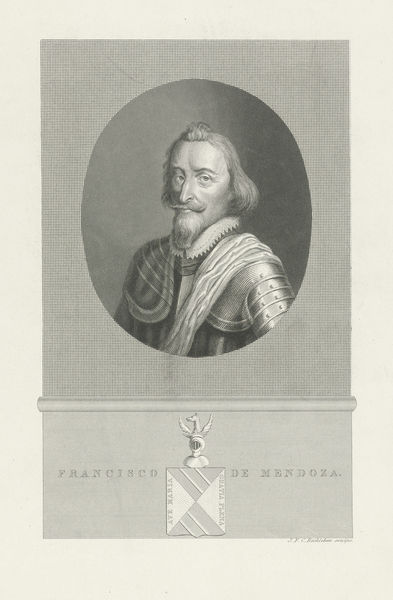
Titel: Portret van Francisco Hurtado de Mendoza
Künstler: Jan Frederik Christiaan Reckleben
Standort: Amsterdam
Institution: Rijksmuseum
Schlagwörter: white, black, collar, face, france, gray, hair, lace, nose, painting, portrait, robe, print, silver, man, head, armor, armour, eyes, helmet, knight, metal, sash, spain, spanish, drawing, black and white, frame, oval, brow, chin, mouth, scarf, beard, french, mann, cheeks, art, engraving, coat of arms, crest, circle, shield, book, lips, shoulders, stripes, eyebrows, page, goatee, latin, zeichnung, adler, wappen, potrait, mustache, wappentier, banner, skizze, ruff, malerei, general, emblem, receding hairline, author, ritter, bear, francisco, hispanic, solider, turned, mastach, caucasian, sheen, creased, de, mendoza, bookplate, should, francisco de mendoza, imperator, de mendoza, franscisco, spanian, ritte, hisrorical